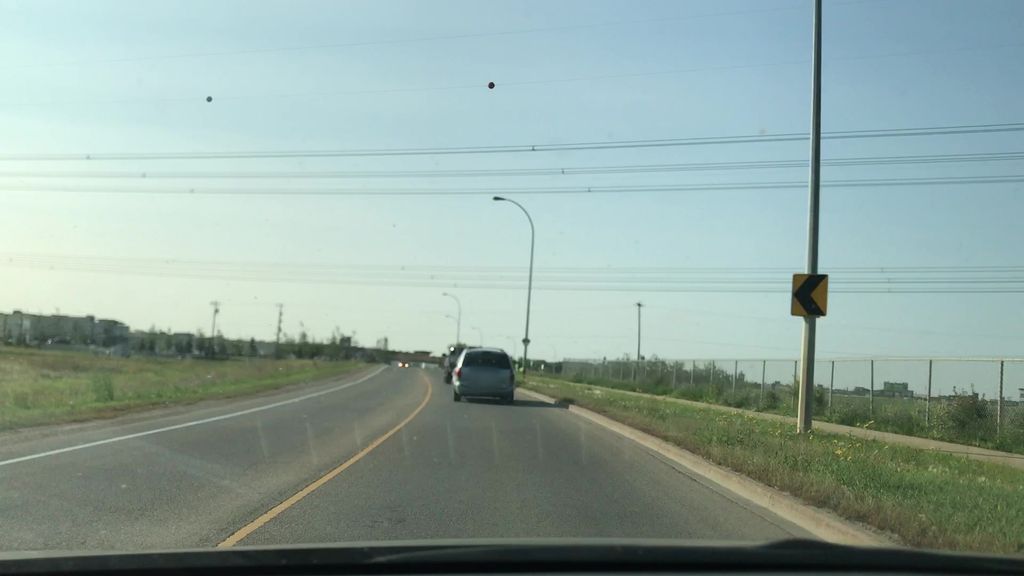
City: edmonton